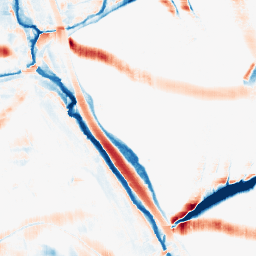
Category: morphological
Decomposition family: morphological_square
Decomposition parameters: operation: average
size: 20
Upsampling method: edge_directed
Upsampling parameters: scale: 4
Upsampling scale: 4